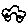
Label: car